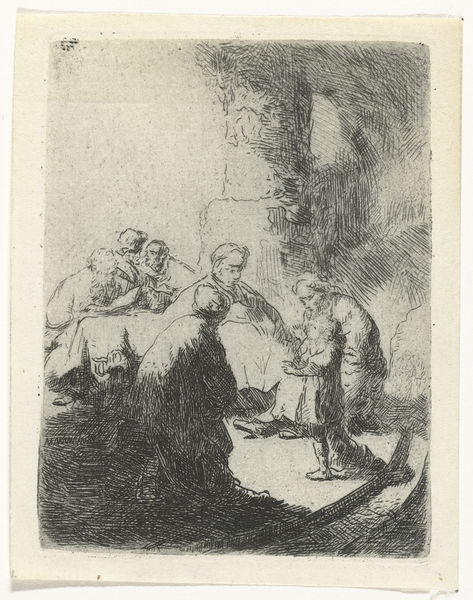
Titel: Christus en de schriftgeleerden: kleine plaat
Standort: Amsterdam
Institution: Rijksmuseum
Schlagwörter: menschen, zeichnung, rauch, kind, stufen, schwarzweiß